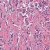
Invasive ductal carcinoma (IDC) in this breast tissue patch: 1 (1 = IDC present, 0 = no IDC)